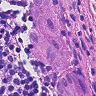
Metastatic tissue present: yes